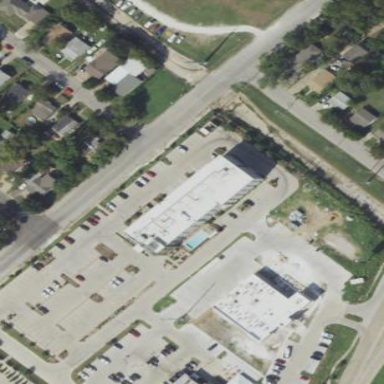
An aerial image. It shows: Hotel building.